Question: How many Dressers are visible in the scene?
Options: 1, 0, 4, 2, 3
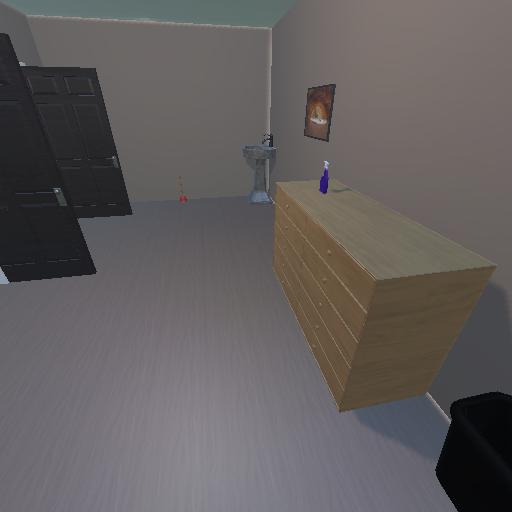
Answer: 1